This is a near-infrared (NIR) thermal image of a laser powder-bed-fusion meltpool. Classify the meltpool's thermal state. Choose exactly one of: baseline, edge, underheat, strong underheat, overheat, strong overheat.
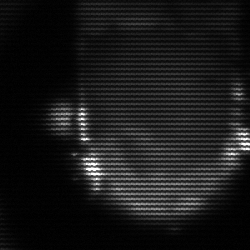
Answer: baseline